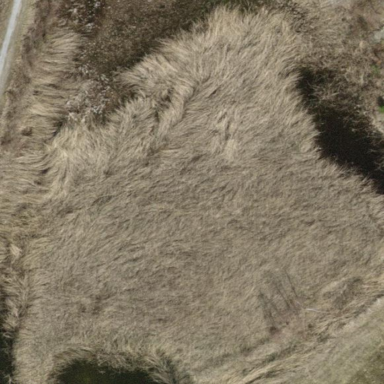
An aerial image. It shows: Wetland area dominated by reedbeds.